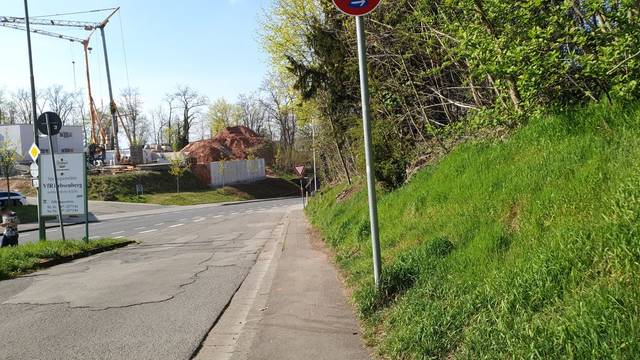
Region: Germany
Coordinates: 49.437, 7.782